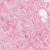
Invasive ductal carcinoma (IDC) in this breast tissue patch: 0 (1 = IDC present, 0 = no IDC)